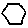
Label: hexagon